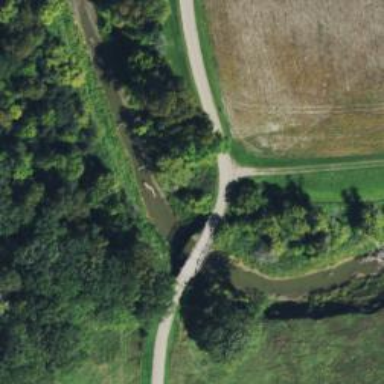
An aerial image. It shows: Unclassified road on bridge.